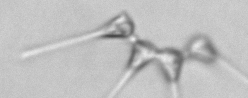
Label: Asterionellopsis_glacialis